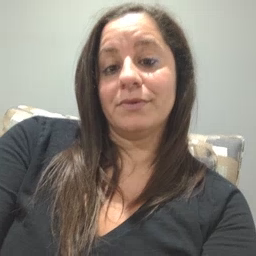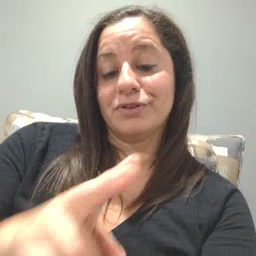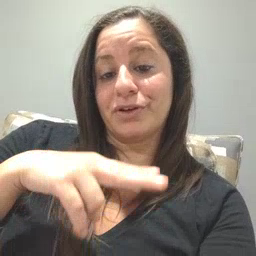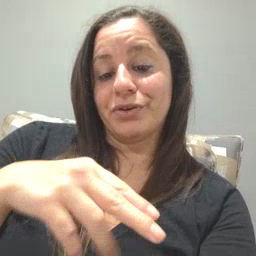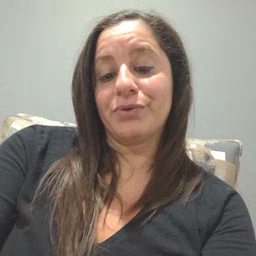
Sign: chair